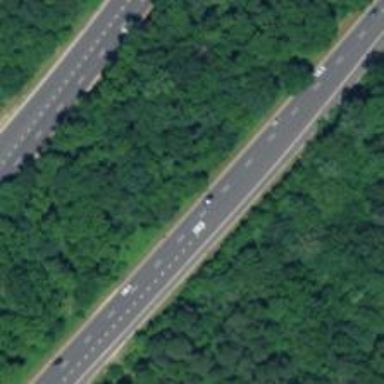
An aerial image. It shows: Motorway link.